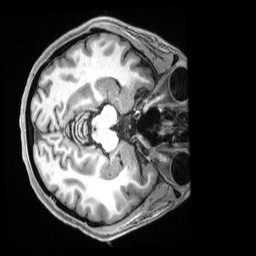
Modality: T1w
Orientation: axial
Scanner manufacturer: siemens
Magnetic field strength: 3 T
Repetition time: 2.5 s
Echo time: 0.00231 s